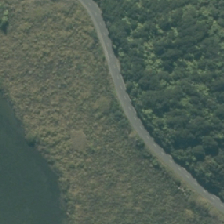
Land cover: herbaceous_freshwater_vege